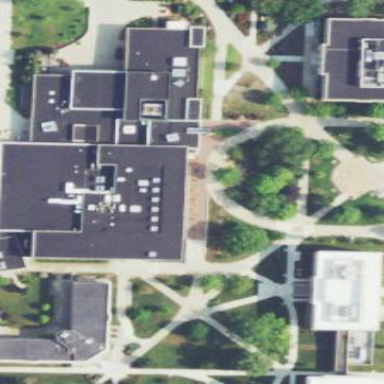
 featuring black roof. The building is equipped with surveillance technology."